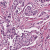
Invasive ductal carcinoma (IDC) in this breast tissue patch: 1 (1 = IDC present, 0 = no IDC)